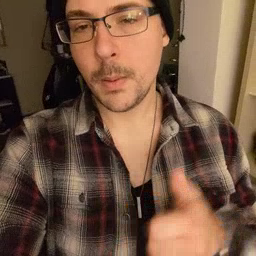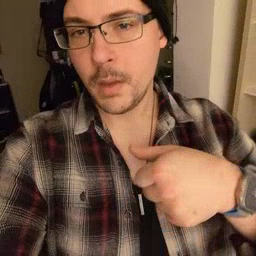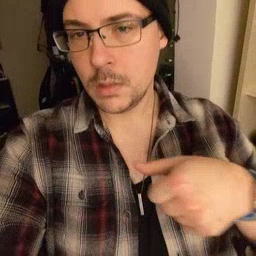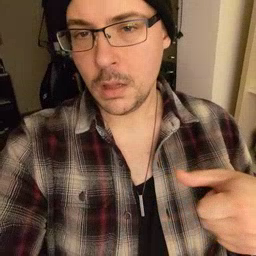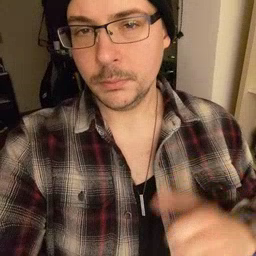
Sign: puzzle